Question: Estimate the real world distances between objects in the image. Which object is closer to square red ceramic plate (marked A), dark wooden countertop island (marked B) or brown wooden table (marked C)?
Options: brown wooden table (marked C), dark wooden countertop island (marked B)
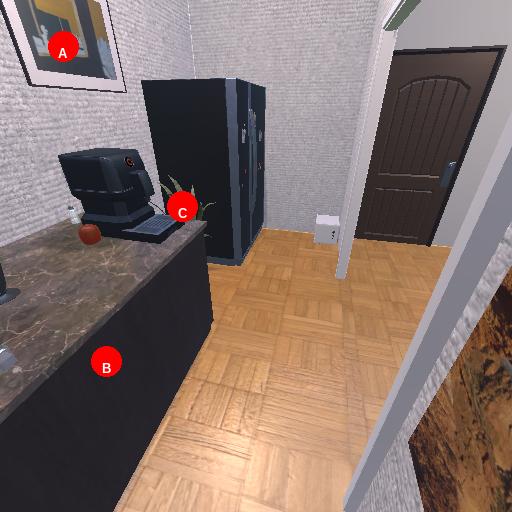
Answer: brown wooden table (marked C)